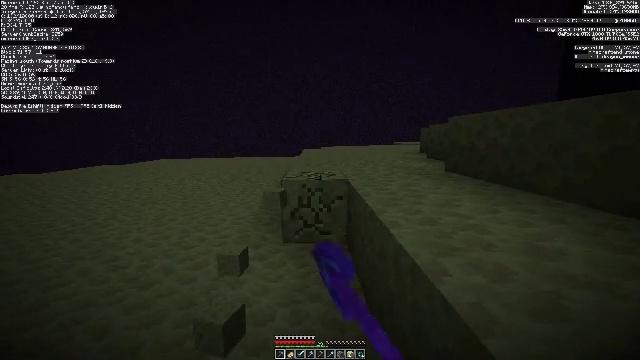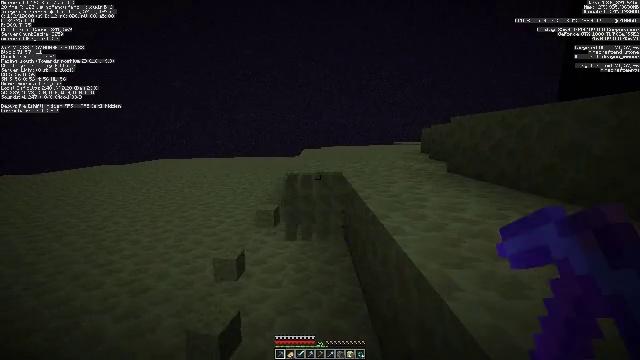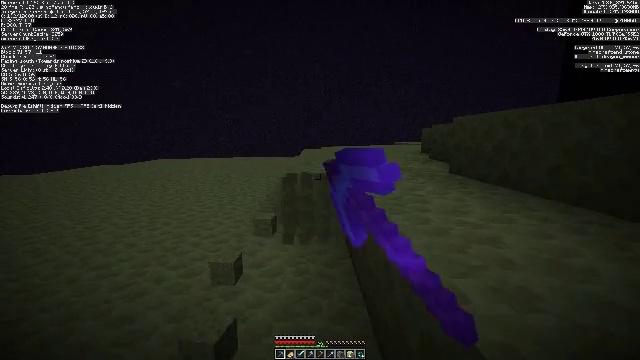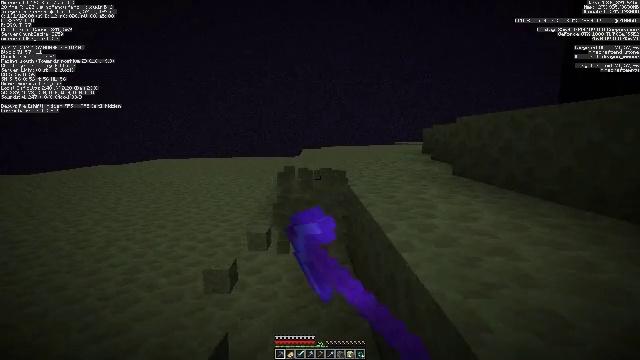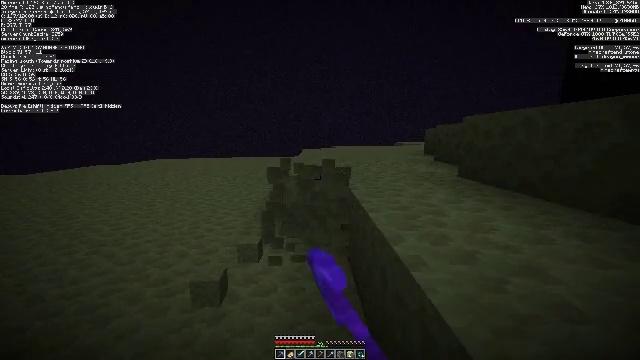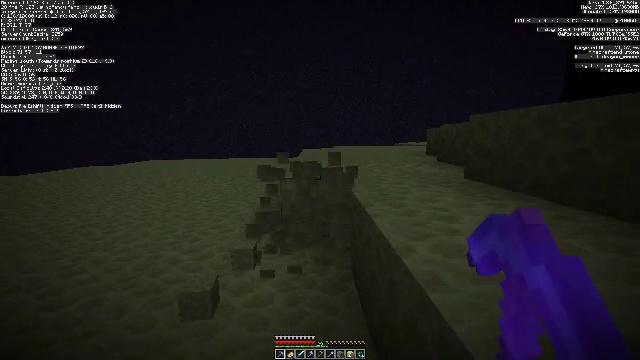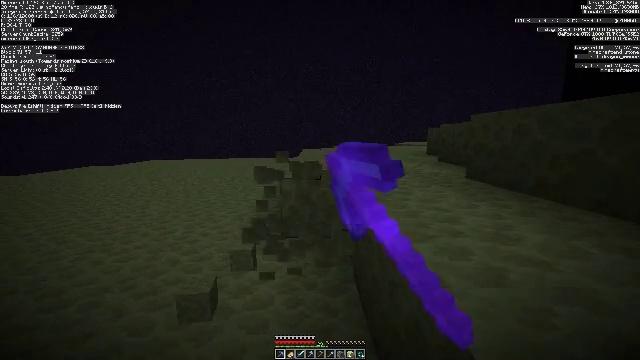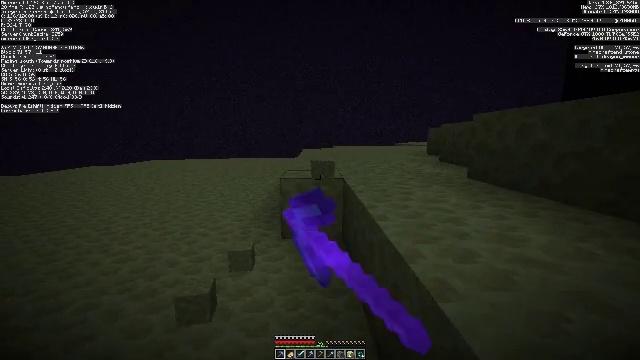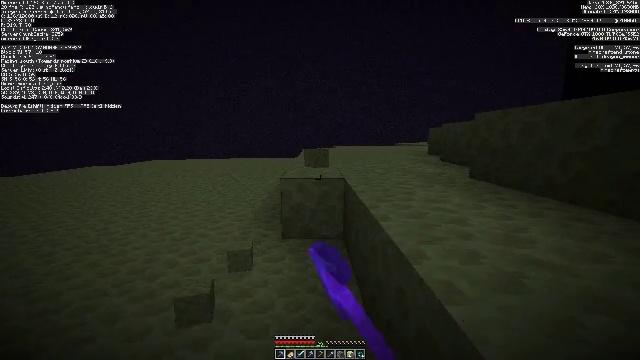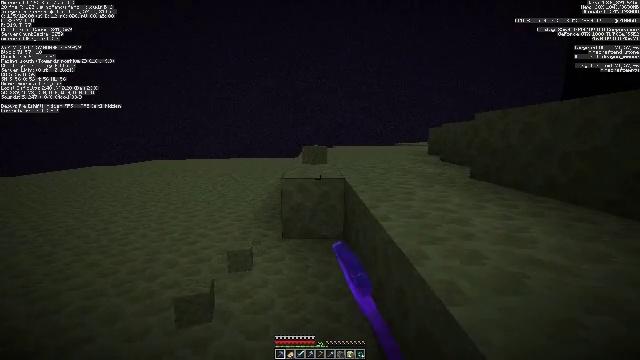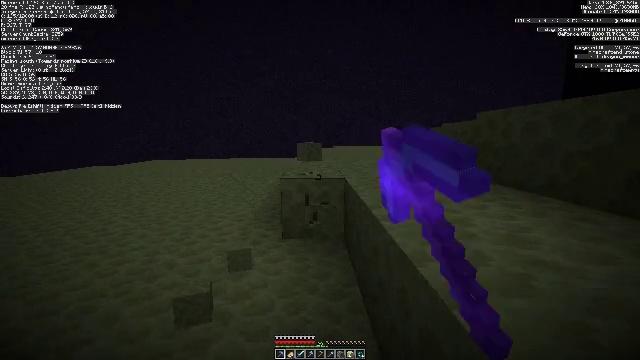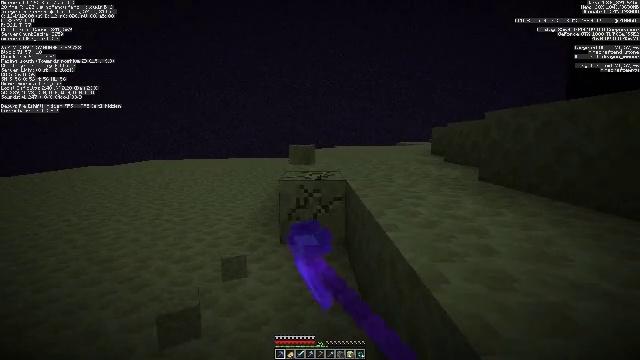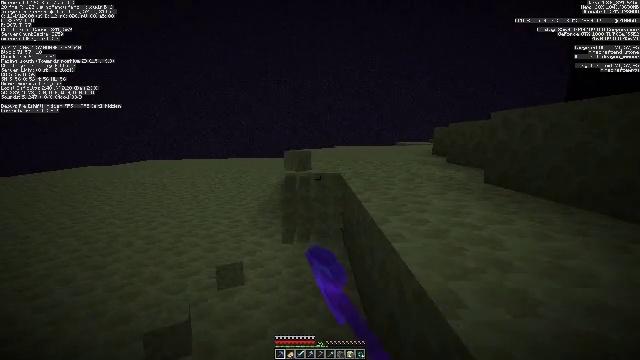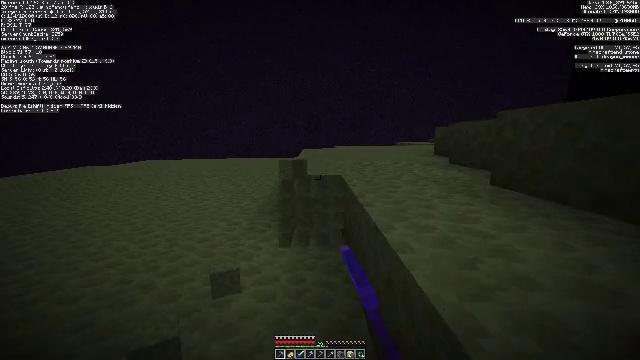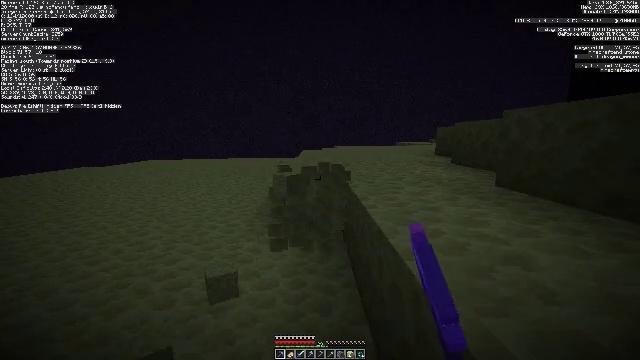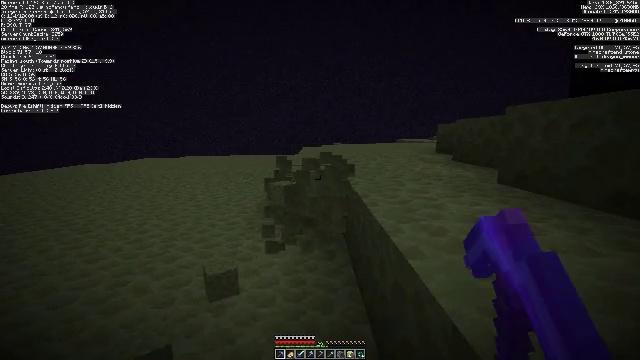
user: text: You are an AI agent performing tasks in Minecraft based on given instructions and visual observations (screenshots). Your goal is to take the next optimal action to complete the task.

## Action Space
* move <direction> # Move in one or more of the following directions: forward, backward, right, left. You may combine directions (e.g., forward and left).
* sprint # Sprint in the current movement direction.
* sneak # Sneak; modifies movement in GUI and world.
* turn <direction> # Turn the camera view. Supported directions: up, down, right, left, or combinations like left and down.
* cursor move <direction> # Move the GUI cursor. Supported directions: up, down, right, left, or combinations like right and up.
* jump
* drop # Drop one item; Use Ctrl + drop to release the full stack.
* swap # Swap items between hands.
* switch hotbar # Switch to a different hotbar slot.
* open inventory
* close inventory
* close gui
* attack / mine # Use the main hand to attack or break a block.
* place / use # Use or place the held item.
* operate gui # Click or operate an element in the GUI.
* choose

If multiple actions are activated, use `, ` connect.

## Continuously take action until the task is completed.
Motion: motion action
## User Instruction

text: Collect end stone for your base.
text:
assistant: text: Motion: move forward, attack / mine
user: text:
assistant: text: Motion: move forward, attack / mine
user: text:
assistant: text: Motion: move forward, attack / mine
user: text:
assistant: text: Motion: move forward, attack / mine
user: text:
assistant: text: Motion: attack / mine
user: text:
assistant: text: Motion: attack / mine
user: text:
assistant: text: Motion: attack / mine
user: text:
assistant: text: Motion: attack / mine
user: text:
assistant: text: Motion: attack / mine
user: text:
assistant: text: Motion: move forward, attack / mine
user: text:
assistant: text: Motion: move forward, attack / mine
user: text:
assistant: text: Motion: move forward, attack / mine
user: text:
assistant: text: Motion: attack / mine
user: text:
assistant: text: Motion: attack / mine
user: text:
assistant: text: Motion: attack / mine
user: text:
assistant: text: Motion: attack / mine
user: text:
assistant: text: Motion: attack / mine
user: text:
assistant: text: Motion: move forward, attack / mine
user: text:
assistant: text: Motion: move forward, attack / mine
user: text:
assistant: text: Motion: move forward, attack / mine
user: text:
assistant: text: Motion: move forward, attack / mine
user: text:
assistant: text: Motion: attack / mine
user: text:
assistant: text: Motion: attack / mine
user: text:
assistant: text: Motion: attack / mine
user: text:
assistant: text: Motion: attack / mine
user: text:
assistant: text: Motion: move forward, attack / mine
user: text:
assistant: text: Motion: move forward, attack / mine
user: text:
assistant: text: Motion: move forward, attack / mine
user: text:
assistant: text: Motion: move forward, attack / mine
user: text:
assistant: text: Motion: attack / mine